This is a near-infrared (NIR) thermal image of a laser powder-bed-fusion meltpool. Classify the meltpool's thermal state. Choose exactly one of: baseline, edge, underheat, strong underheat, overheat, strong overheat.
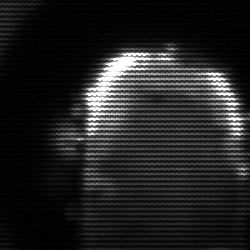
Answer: baseline